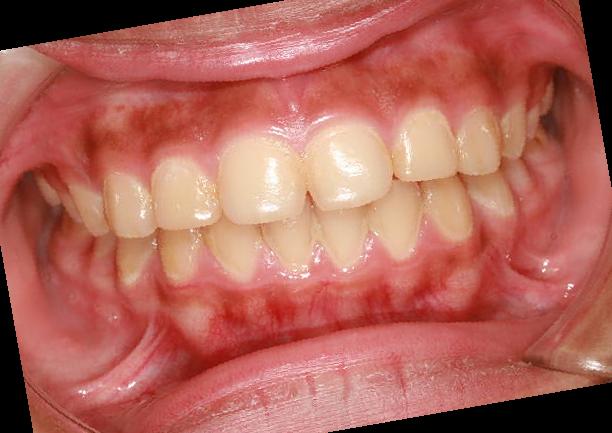
Condition: Gingivitis